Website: lowes
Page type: review-order
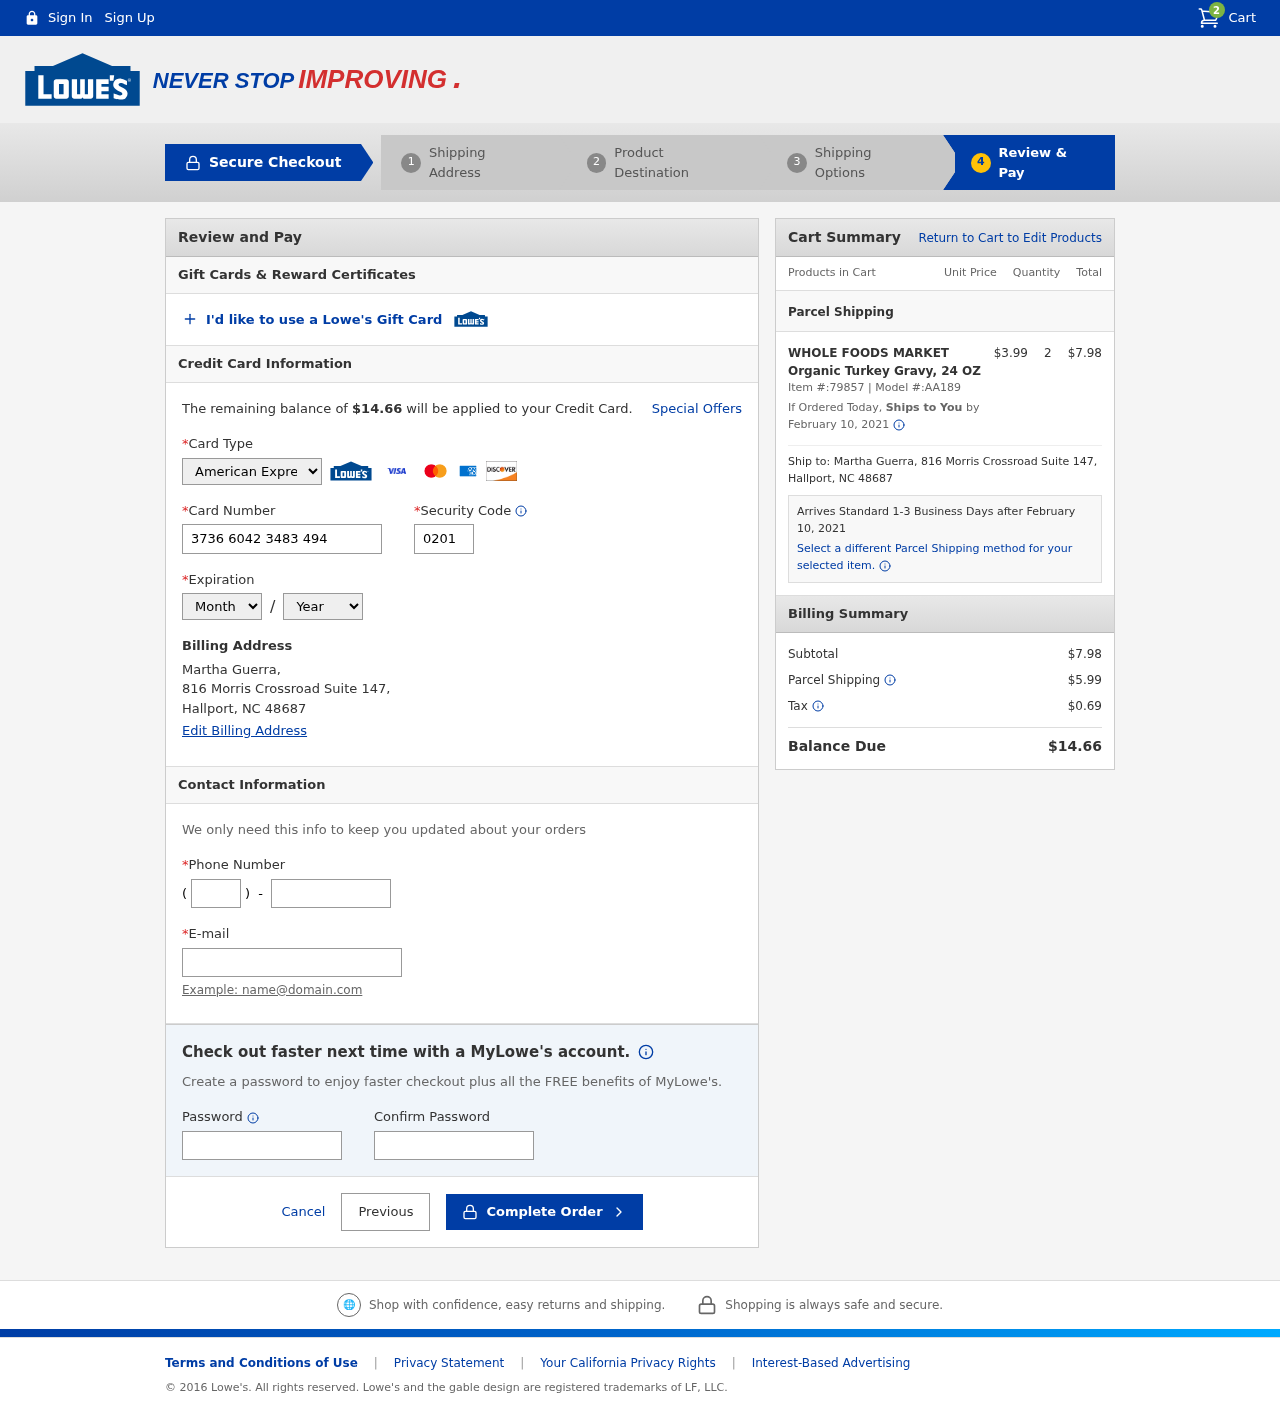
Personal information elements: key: PII_CARD_CVV
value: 0201
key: PII_CARD_EXPIRY_MONTH
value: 02
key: PII_CARD_EXPIRY_YEAR
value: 28
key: PII_CARD_NUMBER
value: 3736 6042 3483 494
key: PII_CARD_TYPE
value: American Express
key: PII_CITY
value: Hallport
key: PII_EMAIL
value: martha.guerra@hotmail.com
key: PII_FULLNAME
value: Martha Guerra,
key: PII_PHONE
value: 4818057137
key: PII_PHONE_AREA
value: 481
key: PII_POSTCODE
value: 48687
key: PII_STATE_ABBR
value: NC
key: PII_STREET
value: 816 Morris Crossroad Suite 147,
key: PII_FULLNAME2
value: Martha Guerra
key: PII_STREET2
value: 816 Morris Crossroad Suite 147
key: PII_CITY_STATE_ZIP2
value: Hallport, NC 48687
Product elements: key: PRODUCT1_NAME
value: WHOLE FOODS MARKET Organic Turkey Gravy, 24 OZ
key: PRODUCT1_PRICE
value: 3.99
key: PRODUCT1_QUANTITY
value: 2
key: PRODUCT1_ITEM_NUMBER
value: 79857
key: PRODUCT1_MODEL_NUMBER
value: AA189
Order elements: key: ORDER_NUM_ITEMS
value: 2
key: ORDER_TOTAL
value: $14.66
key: ORDER_SHIPPING_DATE
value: February 10, 2021
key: ORDER_SUBTOTAL
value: $7.98
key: ORDER_SHIPPING_DATE2
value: February 10, 2021
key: ORDER_SUBTOTAL2
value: $7.98
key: ORDER_SHIPPING_COST
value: $5.99
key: ORDER_TAX
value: $0.69